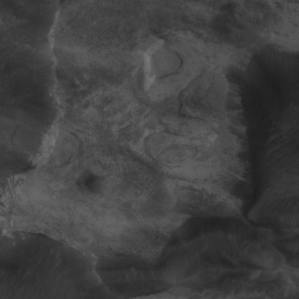
Label: non_frost